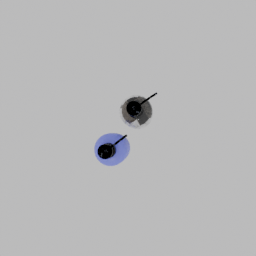
Label: tools